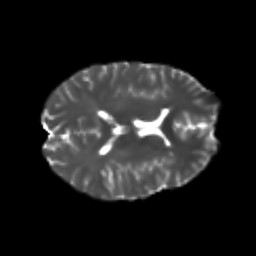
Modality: T2w
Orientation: axial
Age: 23
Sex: female
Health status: healthy
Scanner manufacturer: philips
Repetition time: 7.387 s
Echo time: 0.08599 s